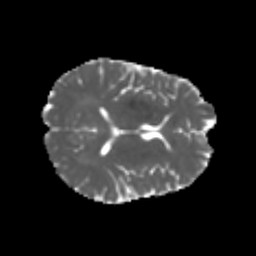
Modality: MD
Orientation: axial
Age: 29
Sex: male
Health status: healthy